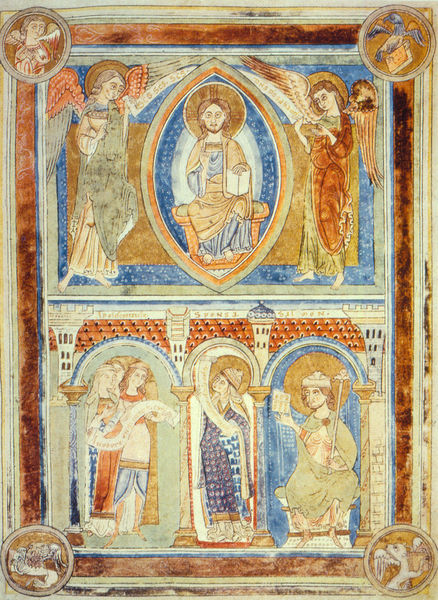
Titel: Hohelied/ Illustration
Institution: Leipzig, Universitätsbibliothek
Schlagwörter: blau, flügel, mann, frauen, gelb, menschen, braun, frau, männer, weiss, dach, rot, tiere, bibel, gold, blatt, krone, rund, engel, bogen, rand, könig, buch, kreuz, seite, herrscher, nimbus, christus, jesus, mittelalter, löwe, heilige, god, heilig, szenen, rnd, spruchband, mandorla, buchmalerei, evangelisten, evangeliar, heiligen, segnend, engeln, #haus